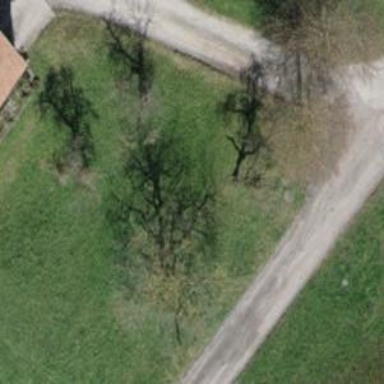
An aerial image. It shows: Single tag "natural: tree."